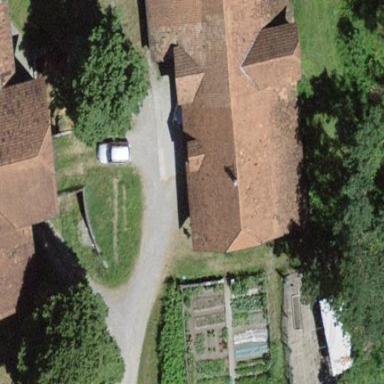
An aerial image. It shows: Farm building.